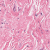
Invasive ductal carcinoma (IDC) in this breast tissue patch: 0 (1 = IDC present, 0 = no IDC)